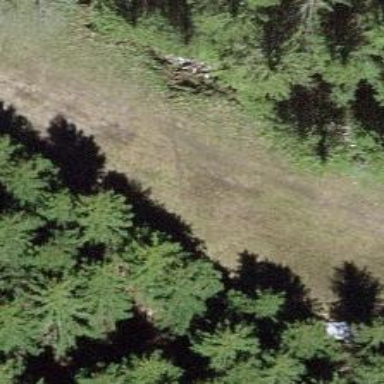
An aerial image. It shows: Grassy track with grade5 tracktype.